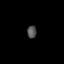
Tissue: lung
Cell type: Epithelial cells
Senescence score: 0.1391
Nuclear area (px): 114
Mean DAPI intensity: 82.719